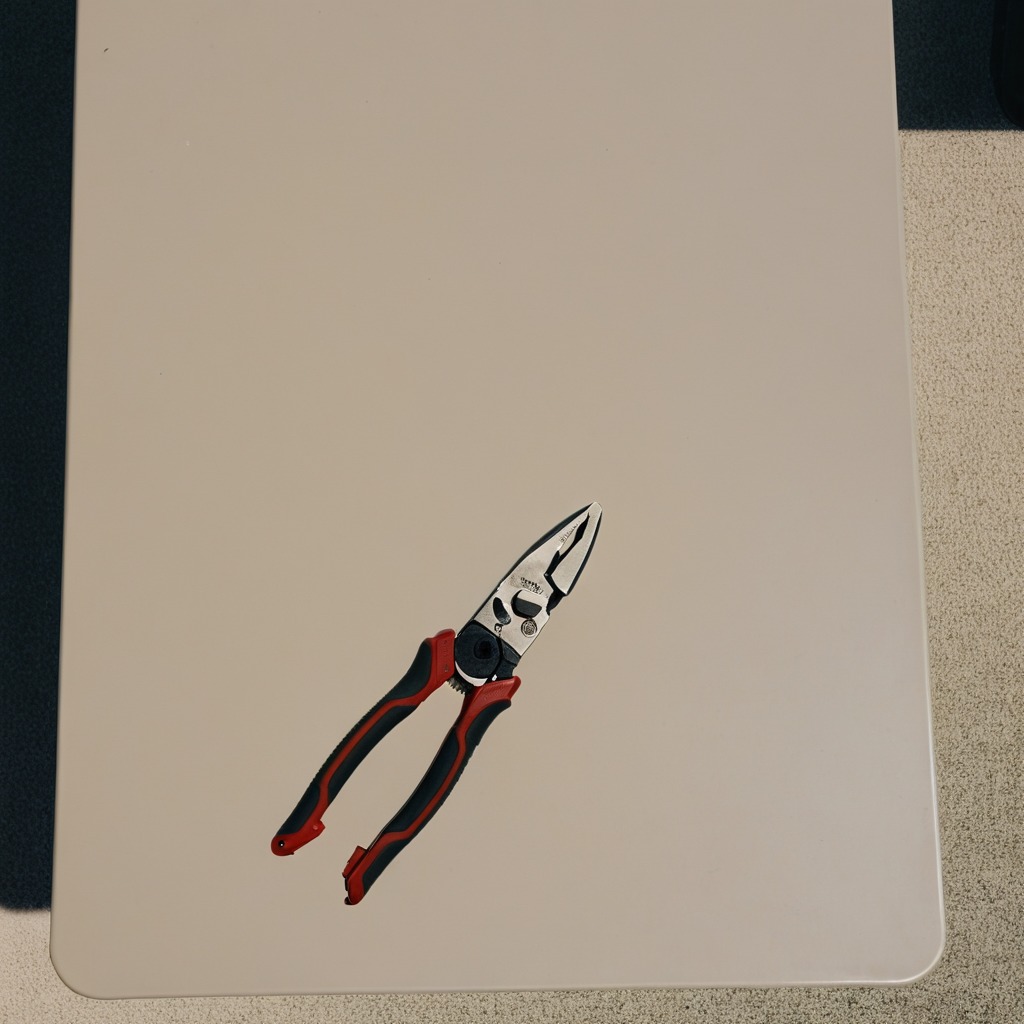
A plier is lying on the table.